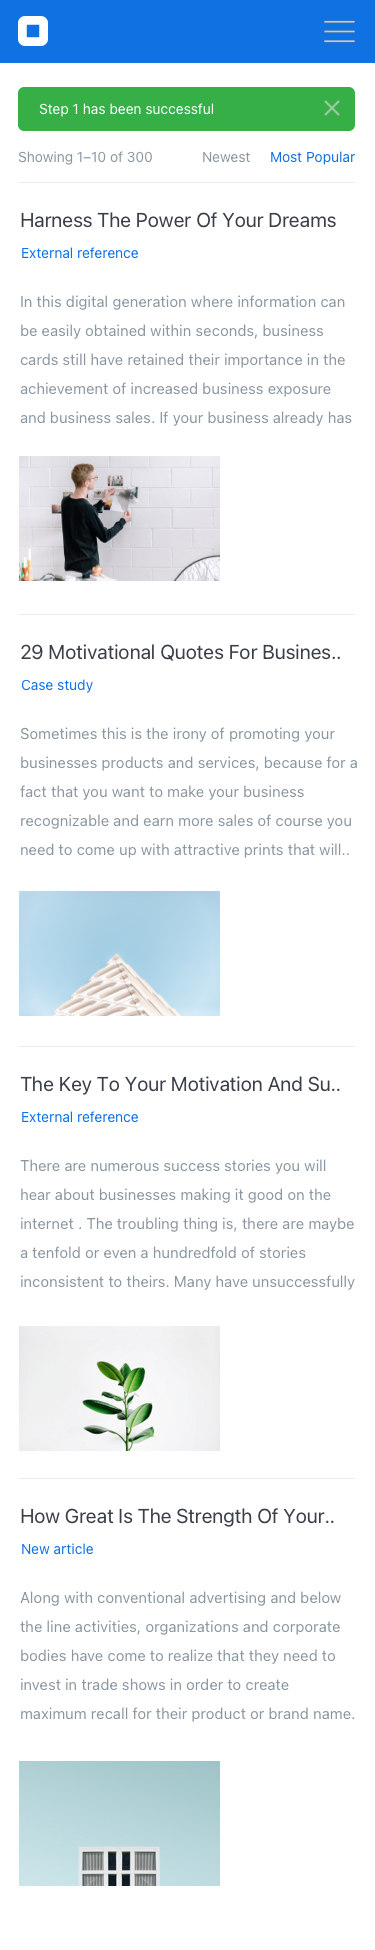
Text in this UI design:
How Great Is The Strength Of Your..
Along with conventional advertising and below the line activities, organizations and corporate bodies have come to realize that they need to invest in trade shows in order to create maximum recall for their product or brand name. There are several b..
New article
The Key To Your Motivation And Su..
There are numerous success stories you will hear about businesses making it good on the internet . The troubling thing is, there are maybe a tenfold or even a hundredfold of stories inconsistent to theirs. Many have unsuccessfully launched a business..
External reference
29 Motivational Quotes For Busines..
Sometimes this is the irony of promoting your businesses products and services, because for a fact that you want to make your business recognizable and earn more sales of course you need to come up with attractive prints that will..
cards distributed to a number of potential customers and yet you do not see any improvement in your market reach, then it’s high time to revamp your old business card. Take out your business card and look at it in an objective point of view. If you were the customer, would you want to keep the card, or throw it away? Are the fonts on the card too diminutive for clear reading? Or is your design reflective of what your company is in business for? Most businessmen have their company cards printed based on their own subjective preferences, never really taking into consideration if the business cards deliver the necessary message for maximum business impact in such a minimum space. Online connectivity has made it possible for businesses and clients to communicate without hassle, yet it is the business cards which reinforce the presence of the business even in the absence of the Internet. Thus, even when your clients are vacationing in a deserted island, or have gone camping on a mountain side where Internet connection is hard to come by, they are still able to access your business information through the business card, and even better to give your card to a prospective client.

Postcards are also viable ways to generate increased contact for your business but because business cards are handier and easier to fit into a wallet or a business file organizer, they are more certain to be carried anywhere and anytime. Moreover, what is printed on the card is as important as to how the information is printed. A business card should have the name and the logo of the company or business, the slogan or motto of the company, the contact person, contact numbers or cell phone numbers, the business website, and if possible, a physical address.

Any business should never underestimate the power of business cards. It is able to provide quick information, is easy to keep, and if optimized to the fullest, can generate impressive sales increase. Even the empty space at the back of a card can be utilized to hold additional information like a map or an attractive freebie. Business cards can surely help any business to be more well-known and profitable in the long run.
Case study
Harness The Power Of Your Dreams
In this digital generation where information can be easily obtained within seconds, business cards still have retained their importance in the achievement of increased business exposure and business sales. If your business already has a bunch of printed.. cards distributed to a number of potential customers and yet you do not see any improvement in your market reach, then it’s high time to revamp your old business card. Take out your business card and look at it in an objective point of view. If you were the customer, would you want to keep the card, or throw it away? Are the fonts on the card too diminutive for clear reading? Or is your design reflective of what your company is in business for? Most businessmen have their company cards printed based on their own subjective preferences, never really taking into consideration if the business cards deliver the necessary message for maximum business impact in such a minimum space. Online connectivity has made it possible for businesses and clients to communicate without hassle, yet it is the business cards which reinforce the presence of the business even in the absence of the Internet. Thus, even when your clients are vacationing in a deserted island, or have gone camping on a mountain side where Internet connection is hard to come by, they are still able to access your business information through the business card, and even better to give your card to a prospective client.

Postcards are also viable ways to generate increased contact for your business but because business cards are handier and easier to fit into a wallet or a business file organizer, they are more certain to be carried anywhere and anytime. Moreover, what is printed on the card is as important as to how the information is printed. A business card should have the name and the logo of the company or business, the slogan or motto of the company, the contact person, contact numbers or cell phone numbers, the business website, and if possible, a physical address.

Any business should never underestimate the power of business cards. It is able to provide quick information, is easy to keep, and if optimized to the fullest, can generate impressive sales increase. Even the empty space at the back of a card can be utilized to hold additional information like a map or an attractive freebie. Business cards can surely help any business to be more well-known and profitable in the long run.
External reference
Showing 1–10 of 300
Newest
Most Popular
Step 1 has been successful